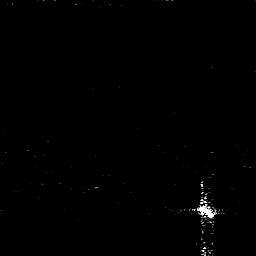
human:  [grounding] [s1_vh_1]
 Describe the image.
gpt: In the satellite image, there is  <ref>1 medium ship </ref> <box>[[74, 78, 85, 87, 0]]</box> located at bottom right.